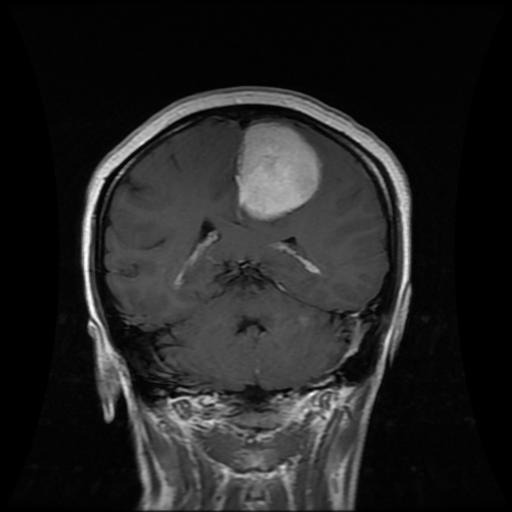
Label: meningioma